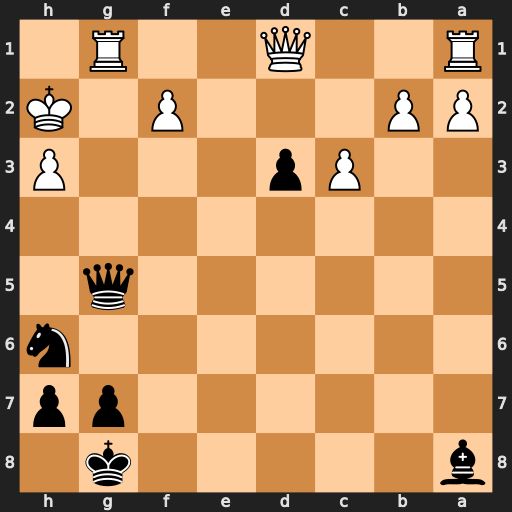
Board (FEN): b5k1/6pp/7n/6q1/8/2Pp3P/PP3P1K/R2Q2R1
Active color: b
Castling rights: -
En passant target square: -
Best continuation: Qf4+ Rg3 Qxf2+ Rg2 Qxg2#